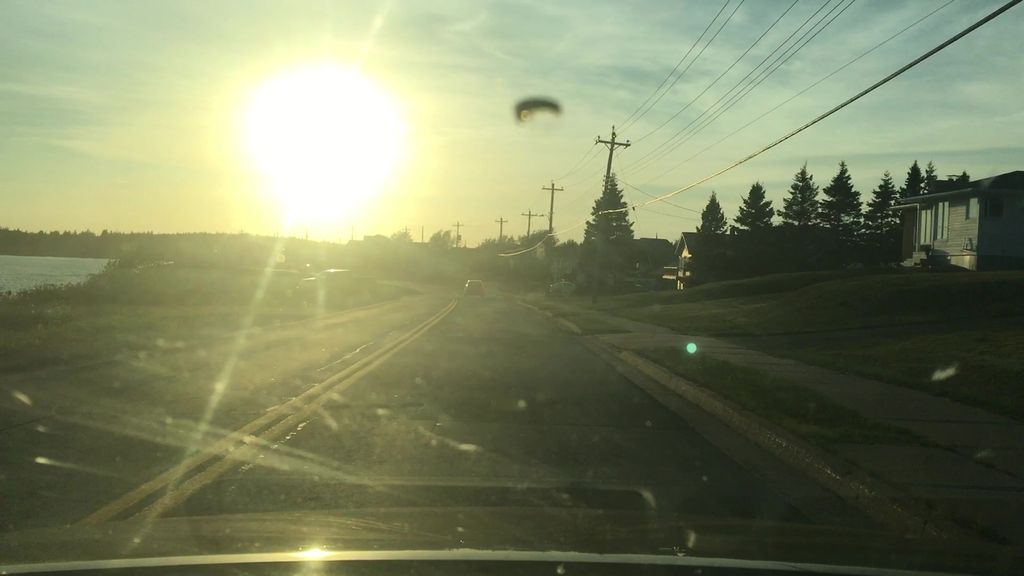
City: halifax